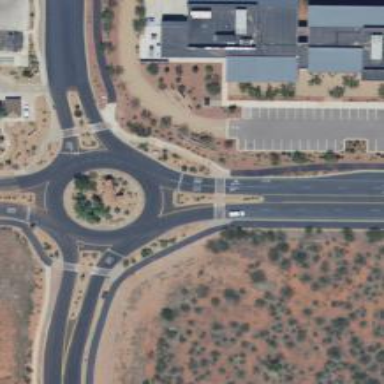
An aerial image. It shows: Primary highway with asphalt surface leading to roundabout.